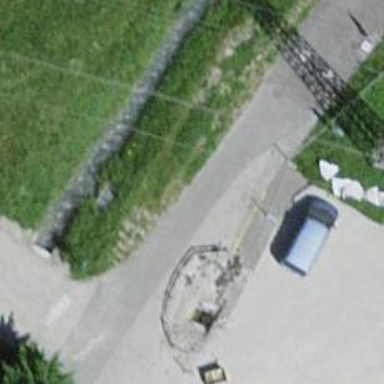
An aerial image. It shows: Bollard.